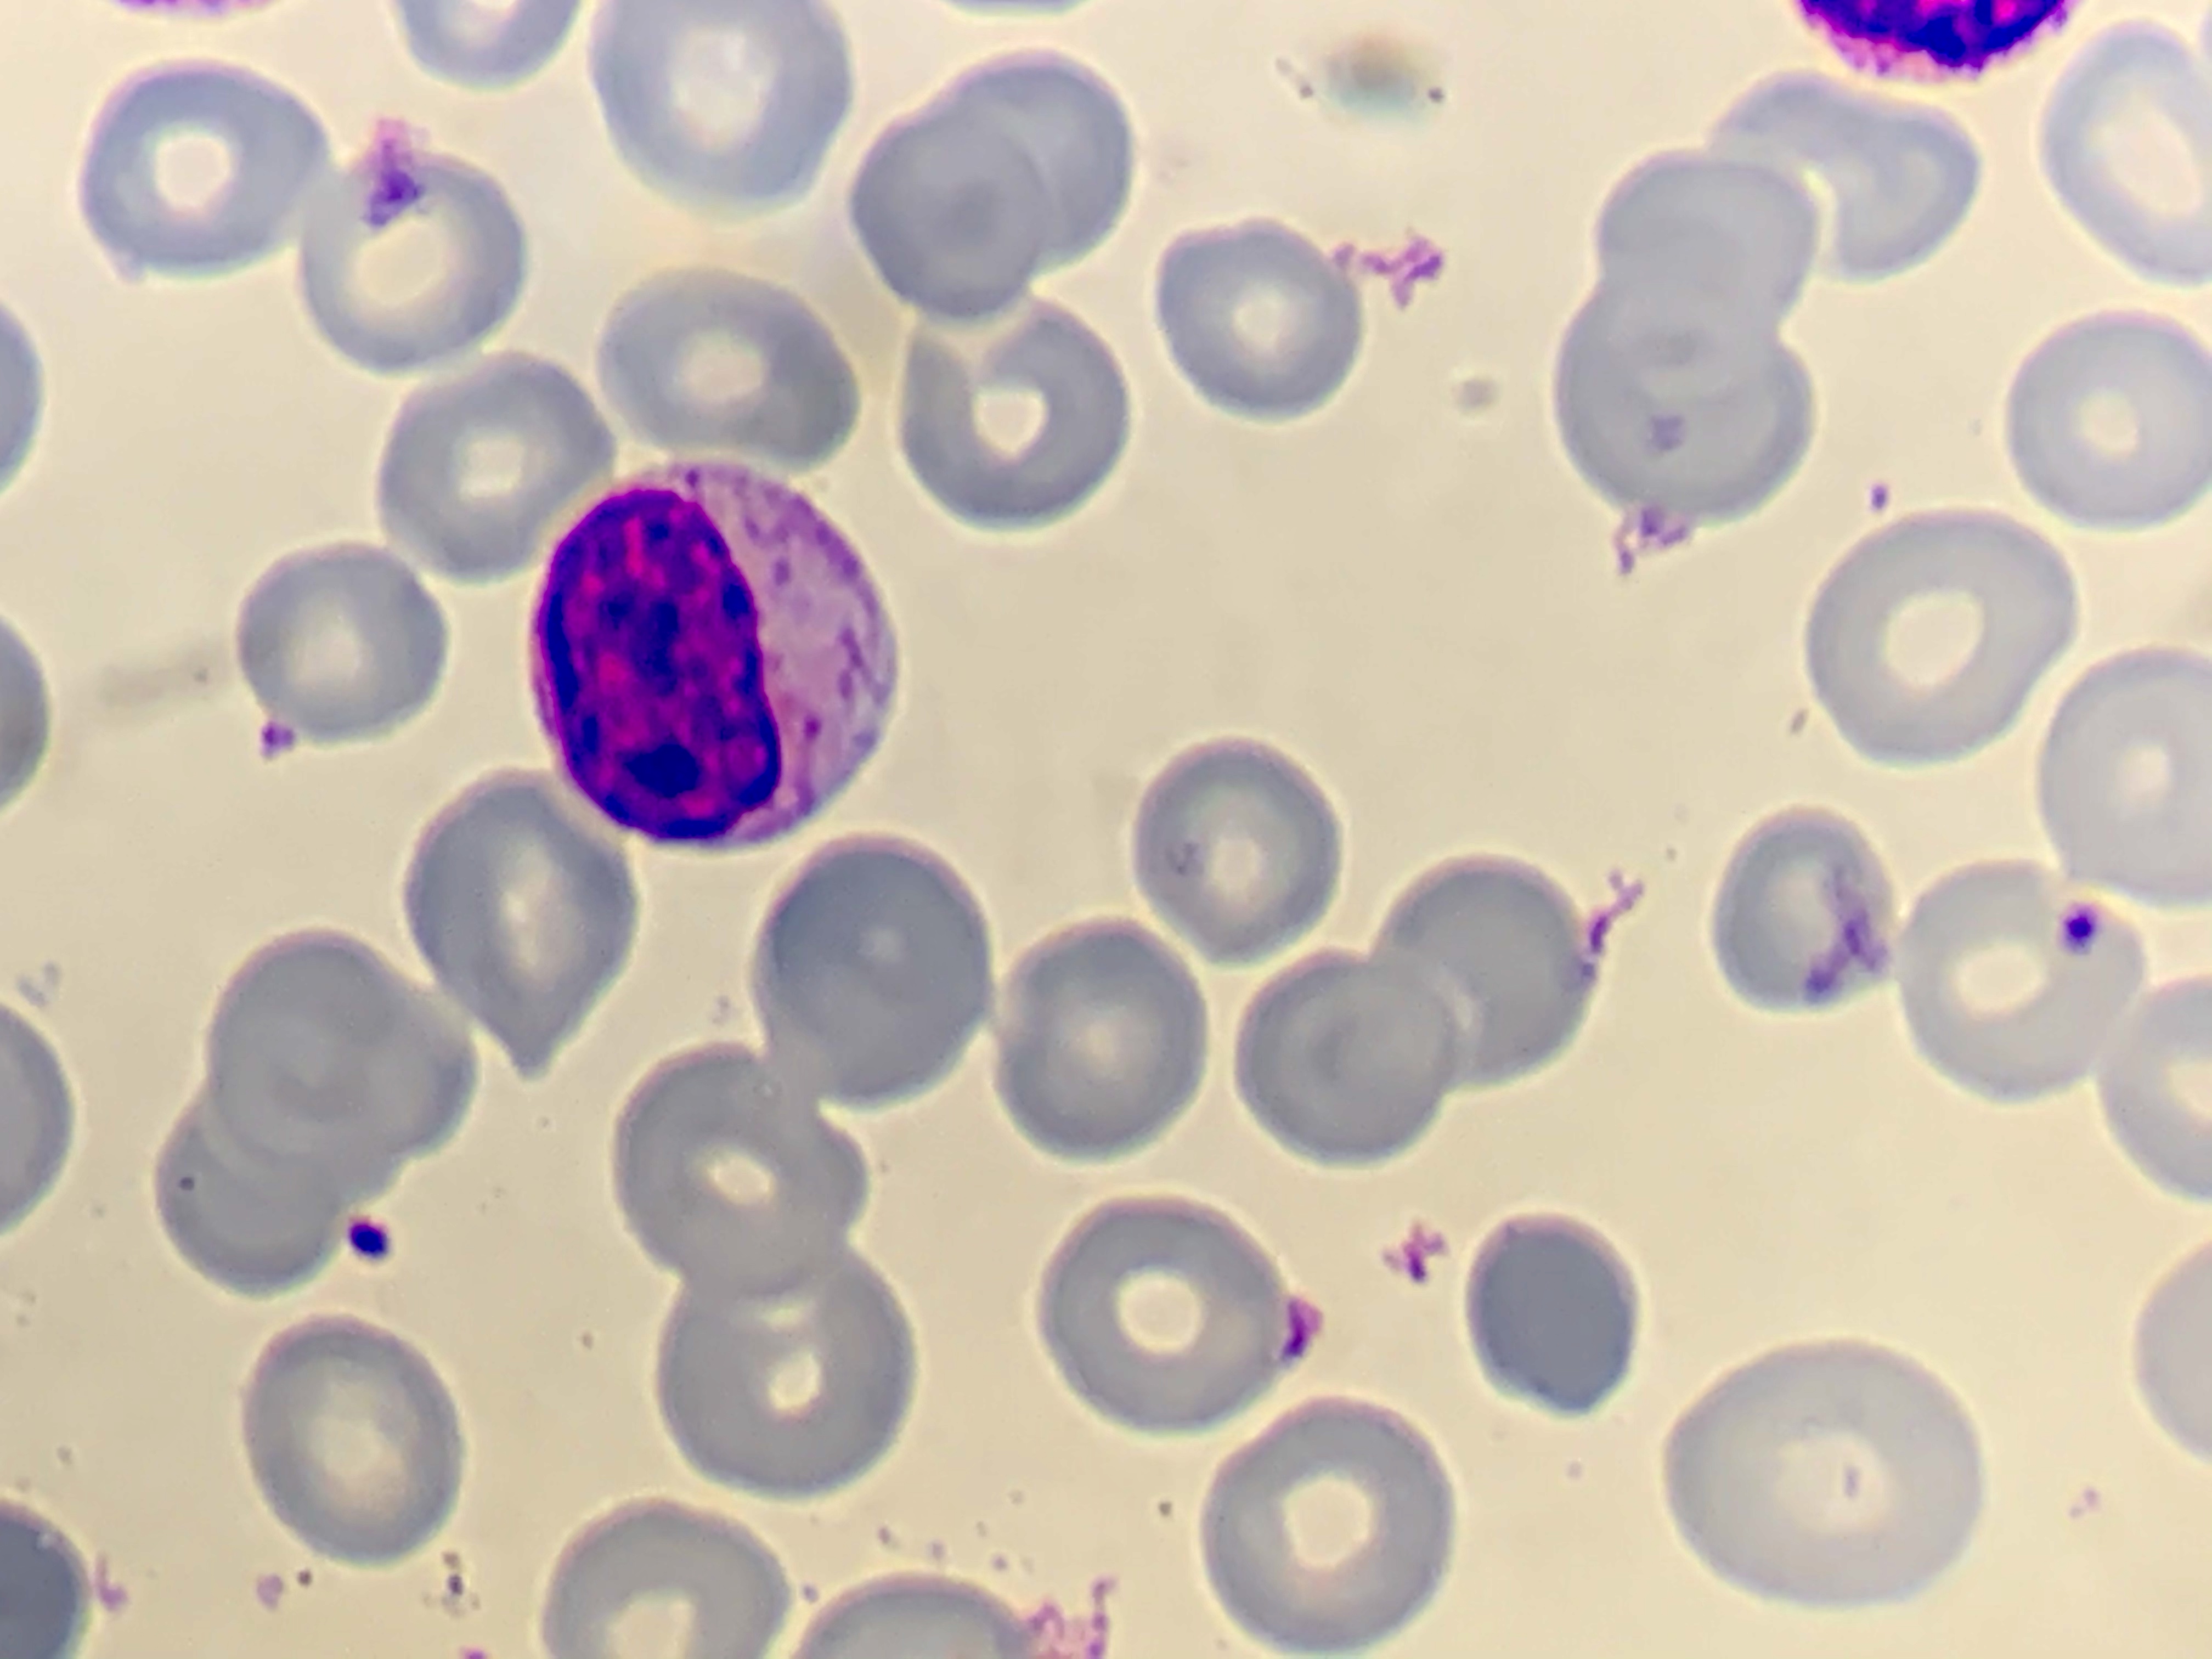
Cell type: MYELOCYTE